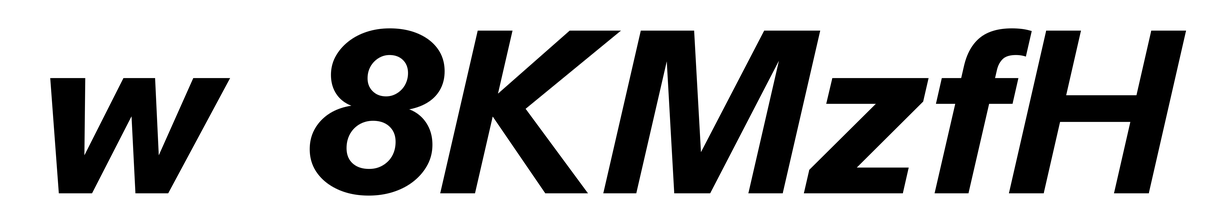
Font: InstrumentSans-Italic_Bold_Italic